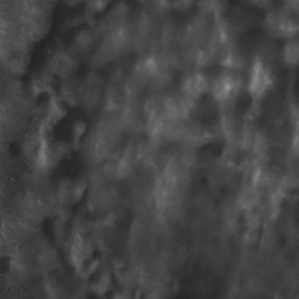
Label: non_frost